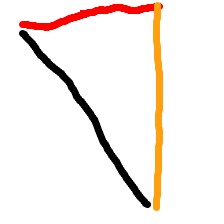
Shape: triangle